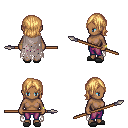
a pixel art fantasy rpg character, female body template, human, dark skin, gray tattered cape, magenta pants, light blonde long bangs hairstyle, bracelets, gray slippers, spear, four views (front, back, left, right), 2x2 character sprite sheet, small pixel art, hard edges, no anti-aliasing